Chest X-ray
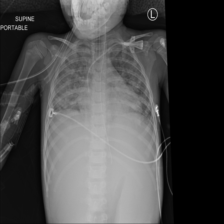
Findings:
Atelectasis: negative
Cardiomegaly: negative
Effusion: negative
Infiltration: negative
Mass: negative
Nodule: negative
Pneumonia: negative
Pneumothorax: negative
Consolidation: negative
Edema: negative
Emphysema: negative
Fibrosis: negative
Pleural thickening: negative
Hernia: negative